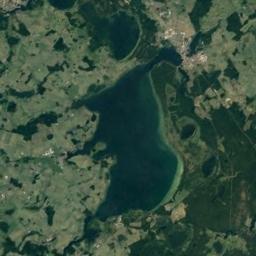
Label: lake